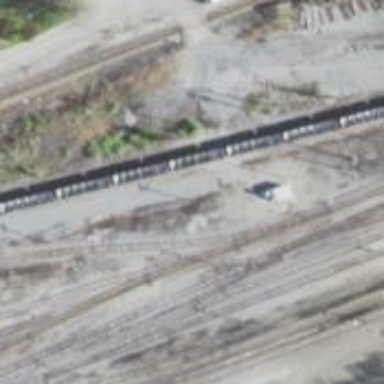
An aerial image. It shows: Railway siding for service.